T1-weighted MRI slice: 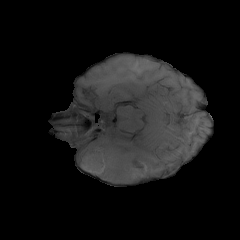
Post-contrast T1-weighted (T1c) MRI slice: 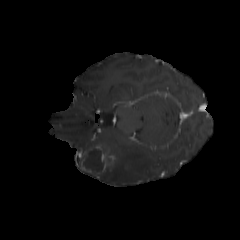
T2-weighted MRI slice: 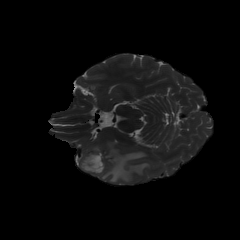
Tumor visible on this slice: yes